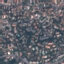
Land use / land cover: Residential